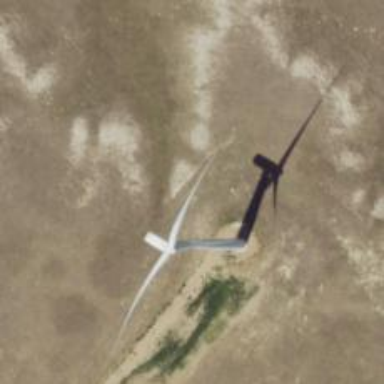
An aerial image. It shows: Wind generator powered by wind. The generator type is horizontal axis and it uses wind turbines.